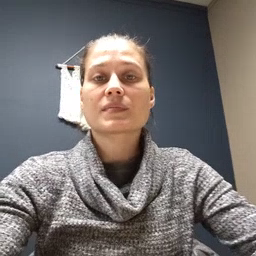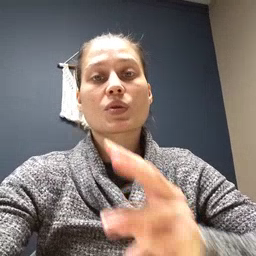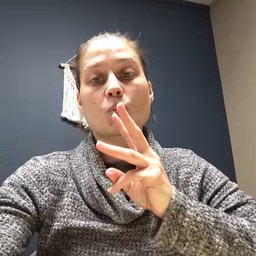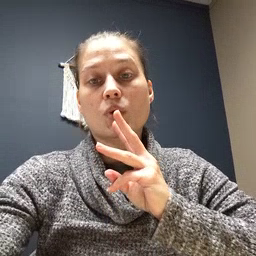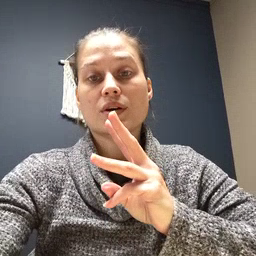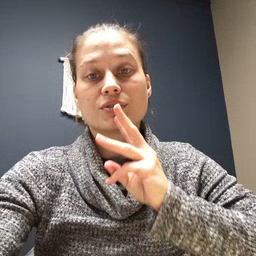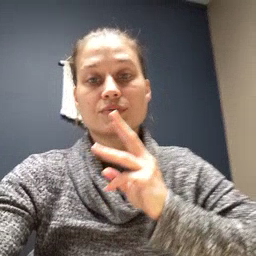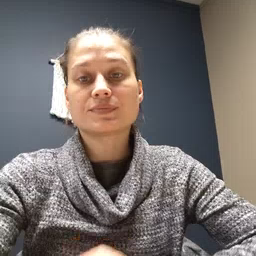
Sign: water